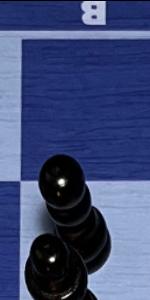
Label: Pawn_Black